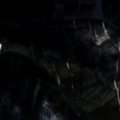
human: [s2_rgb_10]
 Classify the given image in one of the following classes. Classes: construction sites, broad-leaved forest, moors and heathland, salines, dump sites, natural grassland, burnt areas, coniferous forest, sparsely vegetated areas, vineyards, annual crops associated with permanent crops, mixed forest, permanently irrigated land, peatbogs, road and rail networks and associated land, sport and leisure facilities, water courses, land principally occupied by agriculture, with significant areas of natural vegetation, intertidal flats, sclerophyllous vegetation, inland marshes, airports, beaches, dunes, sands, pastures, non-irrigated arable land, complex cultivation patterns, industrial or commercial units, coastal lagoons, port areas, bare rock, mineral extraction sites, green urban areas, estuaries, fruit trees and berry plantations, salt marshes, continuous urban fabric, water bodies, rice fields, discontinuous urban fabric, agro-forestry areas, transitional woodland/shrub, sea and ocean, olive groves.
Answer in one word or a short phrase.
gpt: coniferous forest